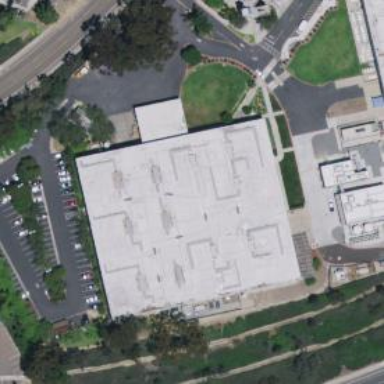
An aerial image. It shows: Office building with flat roof.